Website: bh-photo
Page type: order-tracking
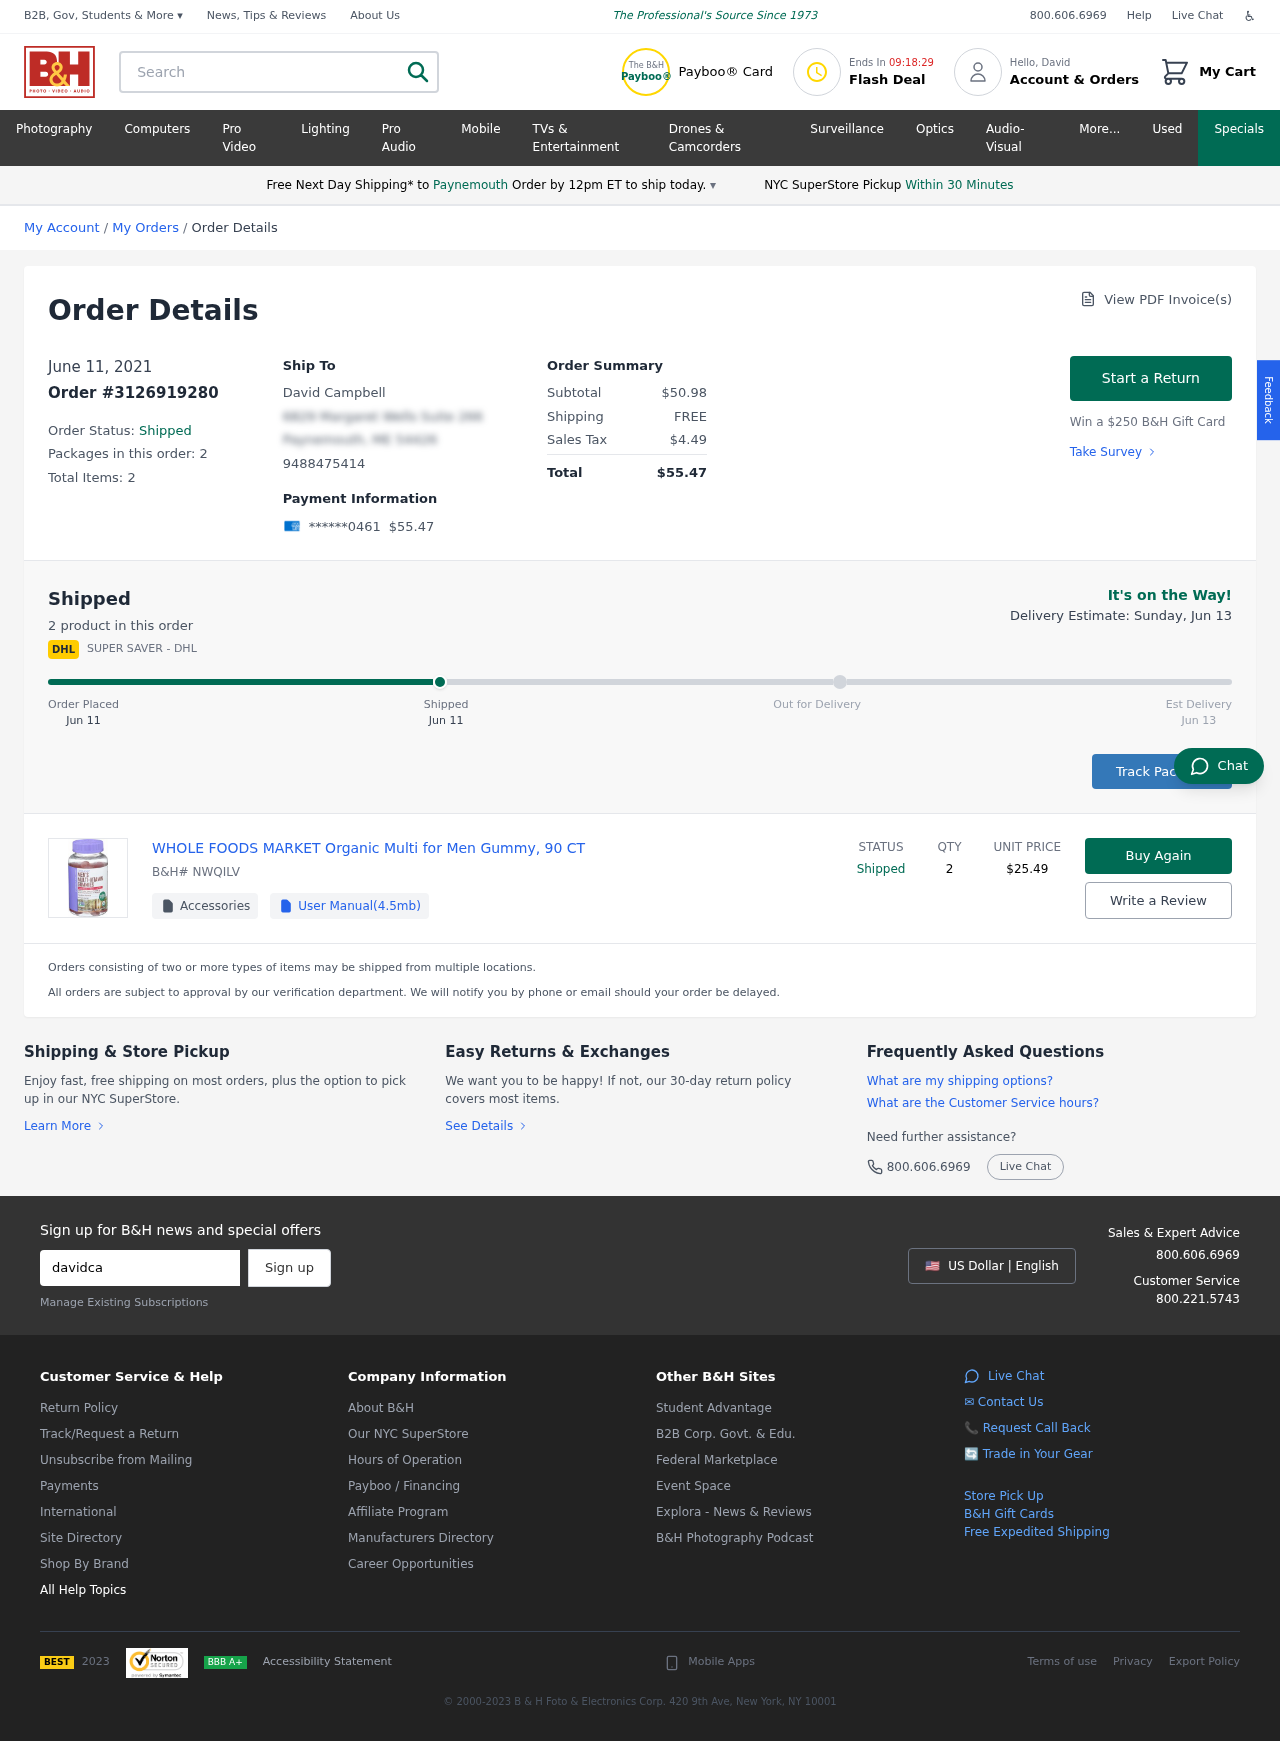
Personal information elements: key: PII_CARD_LAST4
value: ******0461
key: PII_CITY
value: Paynemouth
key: PII_EMAIL
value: davidcampbell@yahoo.com
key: PII_FIRSTNAME
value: David
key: PII_FULLNAME
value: David Campbell
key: PII_PHONE
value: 9488475414
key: PII_STREET
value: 6829 Margaret Wells Suite 266
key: PII_CITY_STATE_ZIP
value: Paynemouth, ME 54426
Product elements: key: PRODUCT1_NAME
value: WHOLE FOODS MARKET Organic Multi for Men Gummy, 90 CT
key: PRODUCT1_PRICE
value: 25.49
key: PRODUCT1_QUANTITY
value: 2
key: PRODUCT1_SKU
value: NWQILV
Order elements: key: ORDER_DATE
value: Jun 11
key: ORDER_DATE
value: June 11, 2021
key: ORDER_ID
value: Order #3126919280
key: ORDER_NUM_PACKAGES
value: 2
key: ORDER_NUM_ITEMS
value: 2
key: ORDER_NUM_ITEMS
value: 2 product
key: ORDER_TOTAL
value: $55.47
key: ORDER_SUBTOTAL
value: $50.98
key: ORDER_SHIPPING_COST
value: FREE
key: ORDER_TAX
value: $4.49
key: ORDER_DELIVERY_DATE
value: Jun 13
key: ORDER_DELIVERY_DATE
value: Delivery Estimate: Sunday, Jun 13
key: ORDER_SHIPPING_DATE
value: Jun 11
Search elements: key: HEADER_SEARCH
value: Search